Question: I am trying to add a library project as detailed on <URL>
Last week I could do it but now all of a sudden I cannot reference any library project:

As you can see everything in the "Project Selection" window is disabled. This is the
window I get when I click on Properties -> Android -> Add.. (in the Library widget group).
I tried reinstalling eclipse and creating a new project but no luck.
I am trying to install the "Google Play services" extra (which shows as downloaded
under Android SDK Manager).
Does anyone know how to solve this issue?
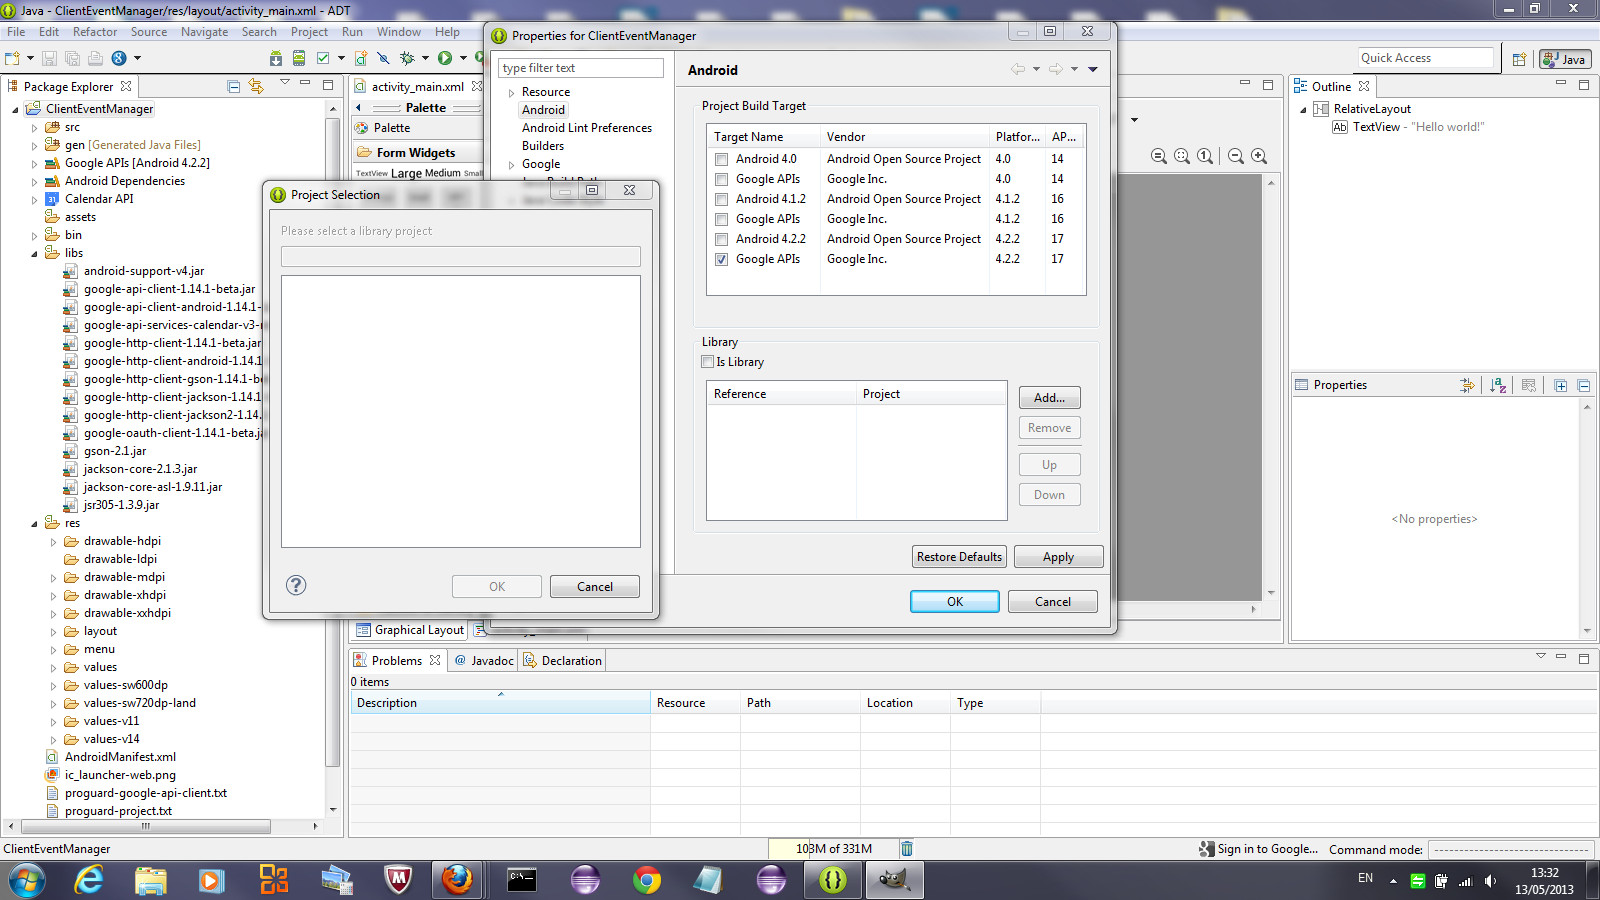
Answer: To add code as a library, you first need to import it into your Eclipse workspace (right-click your Package Explorer, select 'Import...', 'Android', 'Existing Android code into workspace...'.), and then define it as a 'Library', by selecting 'is library' in that project's properties window.